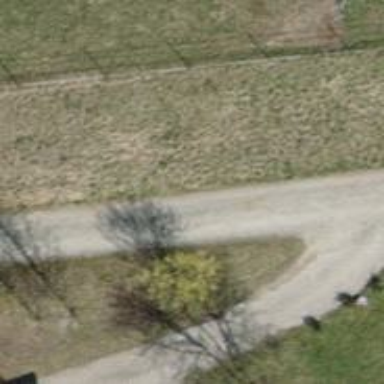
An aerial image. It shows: Compacted track with grade2 surface.